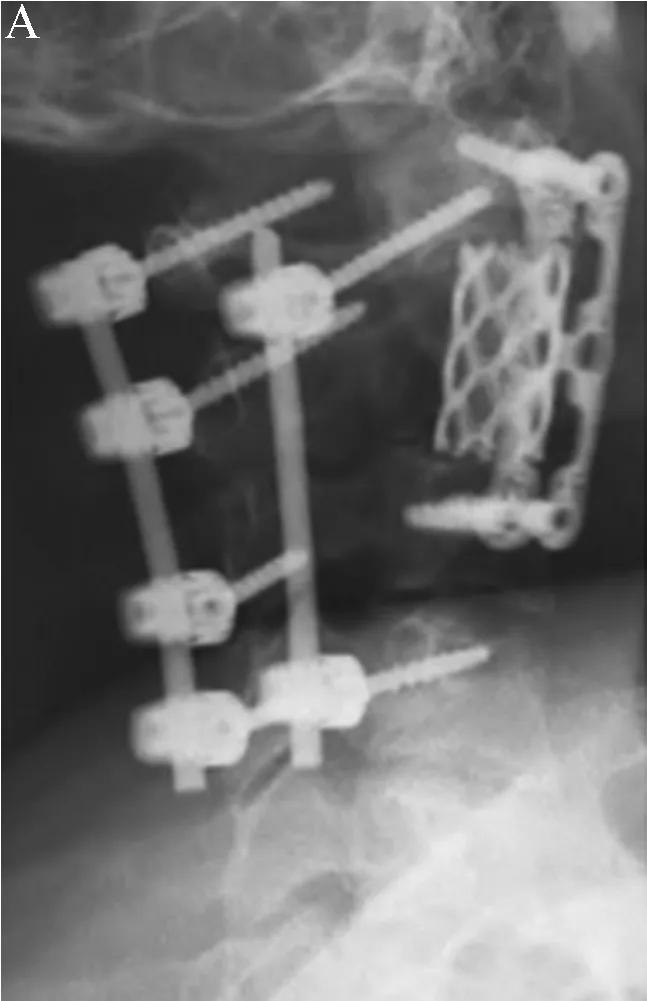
Postoperative images at the six month follow up showed no signs of implant dislocation. (A) Lateral X-ray.
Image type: radiology (x_ray)